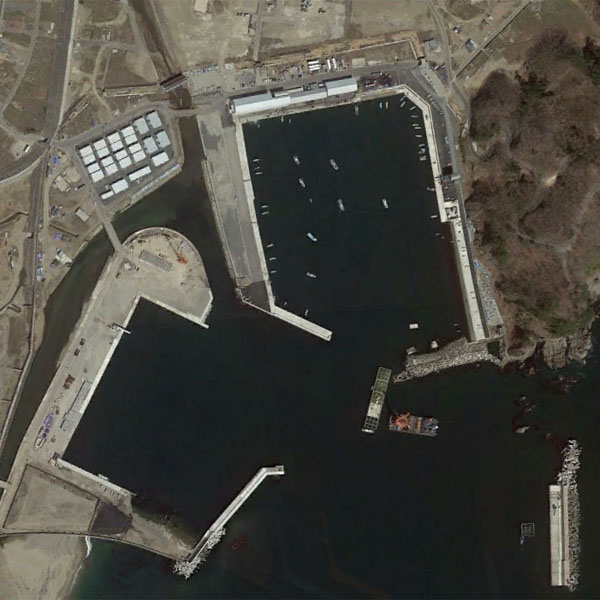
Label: Port